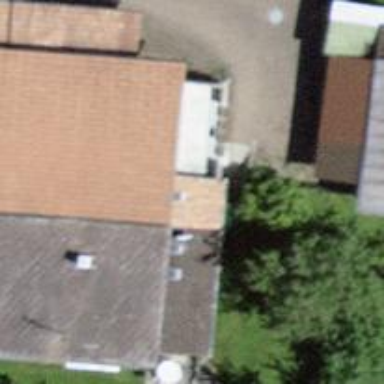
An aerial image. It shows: Residential building with gabled roof.